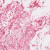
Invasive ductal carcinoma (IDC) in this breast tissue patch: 0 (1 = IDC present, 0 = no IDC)